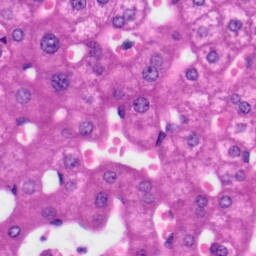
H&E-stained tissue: Liver